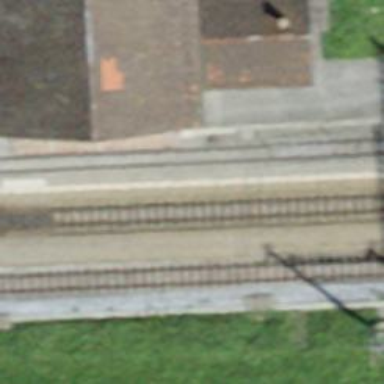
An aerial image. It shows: Station for public transport and railway.